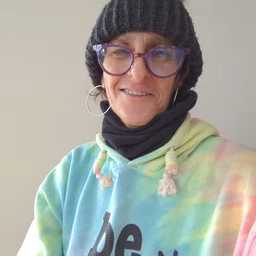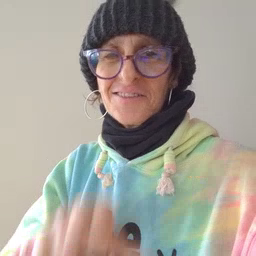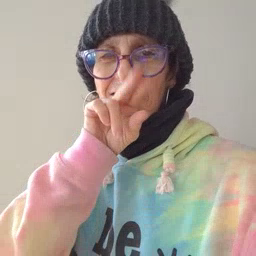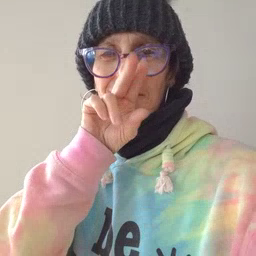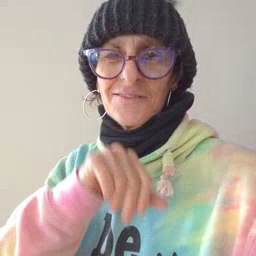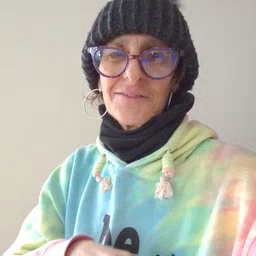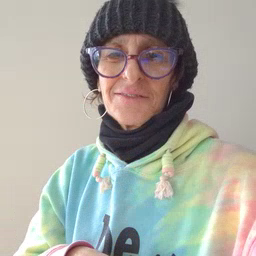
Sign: duck